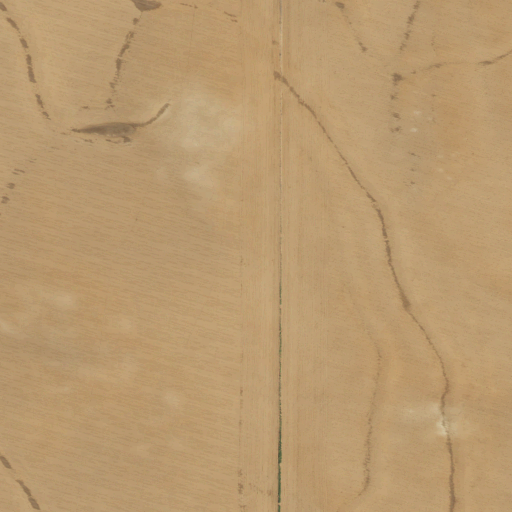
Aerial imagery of cliff(s) in Utah named West Boulder Point containing only cultivated crops